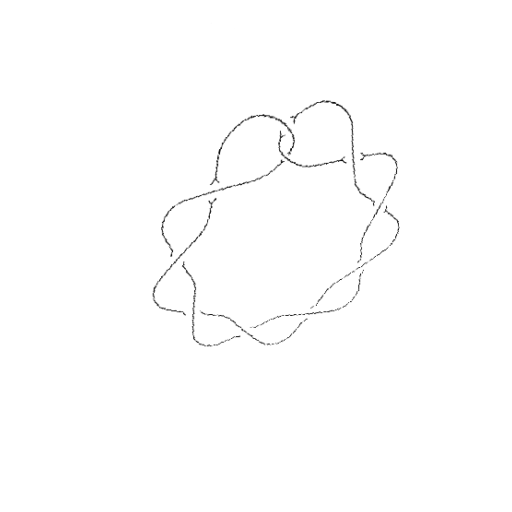
Crossing number: 10